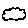
Label: cloud